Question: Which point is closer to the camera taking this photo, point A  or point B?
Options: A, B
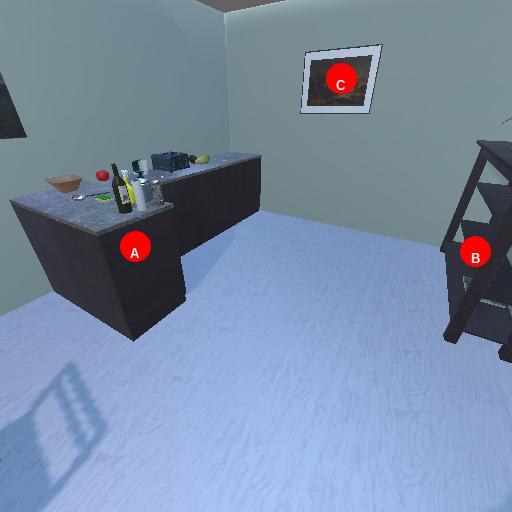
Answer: A